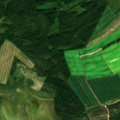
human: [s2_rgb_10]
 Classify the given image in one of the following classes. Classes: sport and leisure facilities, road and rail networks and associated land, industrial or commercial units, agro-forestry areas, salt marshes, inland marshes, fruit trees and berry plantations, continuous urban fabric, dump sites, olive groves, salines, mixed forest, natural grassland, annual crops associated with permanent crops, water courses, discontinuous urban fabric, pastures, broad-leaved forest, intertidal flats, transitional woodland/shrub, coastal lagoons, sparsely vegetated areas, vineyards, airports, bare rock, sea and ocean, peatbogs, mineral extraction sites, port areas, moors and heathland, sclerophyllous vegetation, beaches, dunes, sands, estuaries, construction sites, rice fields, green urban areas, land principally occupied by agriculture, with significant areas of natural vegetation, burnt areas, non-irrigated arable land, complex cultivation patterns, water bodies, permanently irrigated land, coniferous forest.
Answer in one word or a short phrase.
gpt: non-irrigated arable land, coniferous forest, transitional woodland/shrub, peatbogs